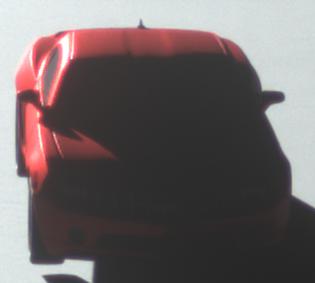
Make: Chevrolet
Model: Camaro Cabriolet 6.2 V8
Detailed model: Camaro (V) Coupé
Model produced from: 2011/09
Model produced until: 2014/02
Doors: 2
Color: red
Road condition: dry road
Daytime: sunrise or sunset
Contrast: high contrast